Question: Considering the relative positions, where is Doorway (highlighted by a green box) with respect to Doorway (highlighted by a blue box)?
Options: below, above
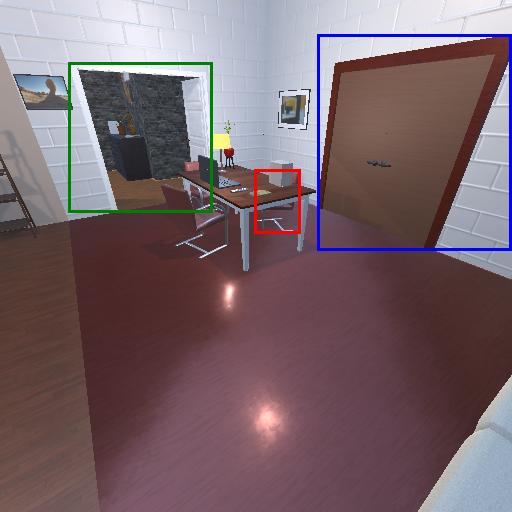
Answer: below